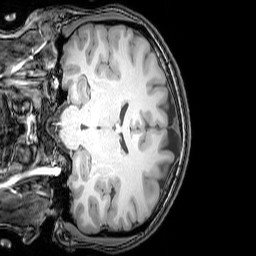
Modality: T1w
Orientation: coronal
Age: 26
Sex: female
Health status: healthy
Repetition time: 0.081 s
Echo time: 0.037 s